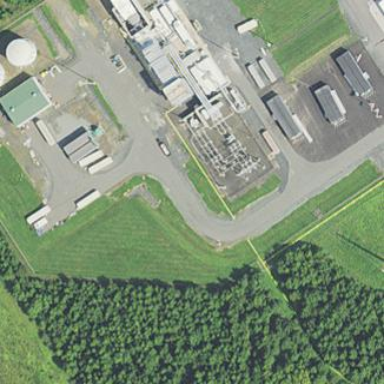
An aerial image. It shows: Distribution substation surrounded by fence.